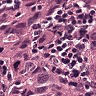
Metastatic tissue present: yes